Question: What does '= () =>' mean in c#?
I've used lambda's before but those empty parens '()' are throwing me off.
Familiar with this:
'''
customers.Find(x=>x.FirstName=="John")
'''
<URL>

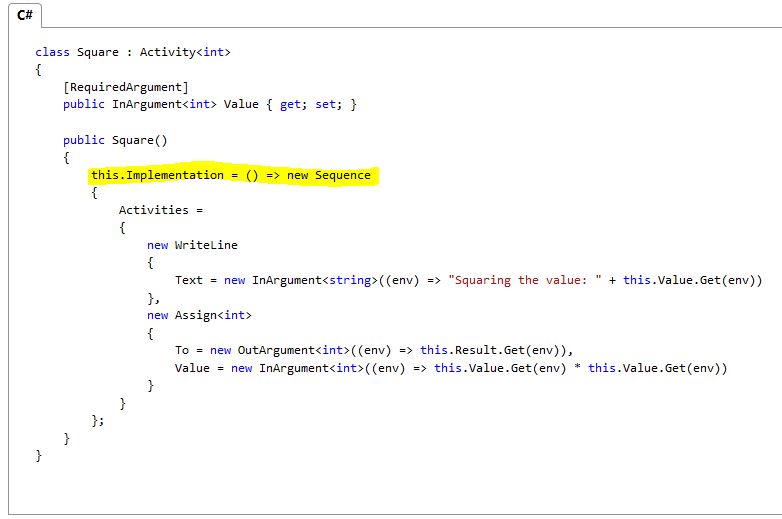
Answer: The '()' simply means the anonymous method has no parameters. The way you're used to seeing, like 'customers.Find(x=>x.FirstName == "John")' is the same... the first 'x' is the parameter passed to the lambda. The parentheses are optional if there's only a single parameter, so this could also be written like this: 'customers.Find((x)=>x.FirstName == "John")' With a method that takes no parameters, the 'single parameter' exclusion doesn't apply, so you have to write the '()'. You can see more <URL>
The '=' before the lambda call is assigning the method body that follows to the 'Implementation' property.